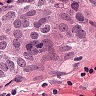
Metastatic tissue present: yes